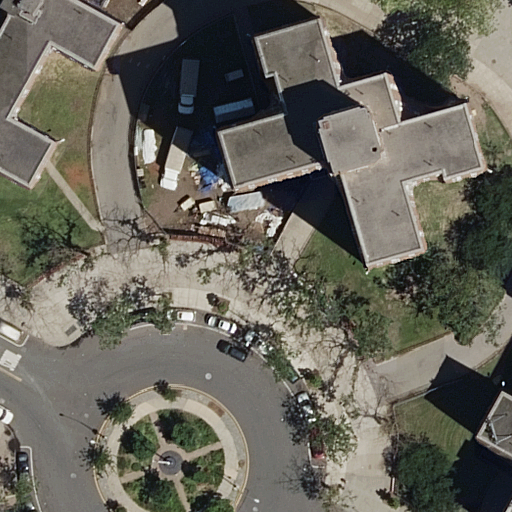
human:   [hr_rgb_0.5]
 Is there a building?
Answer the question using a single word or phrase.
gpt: yes

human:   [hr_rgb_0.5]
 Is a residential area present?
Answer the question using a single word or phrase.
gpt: yes

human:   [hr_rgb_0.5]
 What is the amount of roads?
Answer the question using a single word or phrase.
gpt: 13

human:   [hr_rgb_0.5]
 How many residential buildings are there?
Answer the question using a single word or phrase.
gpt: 3

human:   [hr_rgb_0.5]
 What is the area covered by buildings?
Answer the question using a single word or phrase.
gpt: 1699m2

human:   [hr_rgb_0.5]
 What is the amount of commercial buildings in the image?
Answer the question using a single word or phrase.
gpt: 0

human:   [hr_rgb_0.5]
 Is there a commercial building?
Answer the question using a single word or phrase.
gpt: no

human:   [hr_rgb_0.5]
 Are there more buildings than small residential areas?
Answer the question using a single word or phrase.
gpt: yes

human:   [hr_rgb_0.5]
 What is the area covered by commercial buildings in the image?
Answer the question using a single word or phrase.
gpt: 0m2

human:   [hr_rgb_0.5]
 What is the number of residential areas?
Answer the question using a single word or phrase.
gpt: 1

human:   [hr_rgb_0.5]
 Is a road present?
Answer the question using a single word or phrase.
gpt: yes

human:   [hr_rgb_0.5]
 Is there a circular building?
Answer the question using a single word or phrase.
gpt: no

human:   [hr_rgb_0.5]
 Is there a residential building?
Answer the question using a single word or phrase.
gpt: yes

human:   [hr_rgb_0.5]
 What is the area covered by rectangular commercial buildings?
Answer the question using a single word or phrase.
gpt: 0m2

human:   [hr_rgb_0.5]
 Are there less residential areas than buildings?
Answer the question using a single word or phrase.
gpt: yes

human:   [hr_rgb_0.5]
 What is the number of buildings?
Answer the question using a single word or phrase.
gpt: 3

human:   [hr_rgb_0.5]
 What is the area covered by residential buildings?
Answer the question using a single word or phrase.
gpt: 1699m2

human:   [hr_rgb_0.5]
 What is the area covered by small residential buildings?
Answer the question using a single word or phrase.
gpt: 52m2

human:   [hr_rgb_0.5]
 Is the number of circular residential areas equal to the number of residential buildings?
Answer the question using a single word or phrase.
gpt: no

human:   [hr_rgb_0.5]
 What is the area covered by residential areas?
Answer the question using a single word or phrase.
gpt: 4906m2

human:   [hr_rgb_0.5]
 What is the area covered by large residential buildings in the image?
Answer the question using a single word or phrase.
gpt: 1159m2

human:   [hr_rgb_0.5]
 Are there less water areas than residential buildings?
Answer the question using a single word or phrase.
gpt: yes

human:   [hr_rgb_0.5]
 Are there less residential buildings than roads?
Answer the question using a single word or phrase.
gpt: yes

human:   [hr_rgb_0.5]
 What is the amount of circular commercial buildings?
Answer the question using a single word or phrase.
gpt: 0

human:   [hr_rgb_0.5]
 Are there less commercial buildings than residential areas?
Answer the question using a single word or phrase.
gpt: yes

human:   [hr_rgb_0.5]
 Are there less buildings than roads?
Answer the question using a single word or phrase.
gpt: yes

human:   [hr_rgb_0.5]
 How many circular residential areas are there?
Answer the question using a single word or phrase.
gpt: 0

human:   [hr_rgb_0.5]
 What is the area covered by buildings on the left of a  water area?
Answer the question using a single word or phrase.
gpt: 0m2

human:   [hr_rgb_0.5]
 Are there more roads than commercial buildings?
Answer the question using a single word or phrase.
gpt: yes

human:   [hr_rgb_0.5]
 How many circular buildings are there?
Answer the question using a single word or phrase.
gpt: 0

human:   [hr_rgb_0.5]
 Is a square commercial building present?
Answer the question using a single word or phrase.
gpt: no

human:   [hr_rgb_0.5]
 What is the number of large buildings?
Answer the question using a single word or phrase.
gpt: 1

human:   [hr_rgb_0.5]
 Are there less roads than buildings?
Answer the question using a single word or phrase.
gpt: no

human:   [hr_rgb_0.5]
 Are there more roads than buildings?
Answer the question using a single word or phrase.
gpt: yes

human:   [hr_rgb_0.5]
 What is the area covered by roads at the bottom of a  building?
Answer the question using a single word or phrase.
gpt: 0m2

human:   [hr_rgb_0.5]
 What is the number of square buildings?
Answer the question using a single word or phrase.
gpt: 0

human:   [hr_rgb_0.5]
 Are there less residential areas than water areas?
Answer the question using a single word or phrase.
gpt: no

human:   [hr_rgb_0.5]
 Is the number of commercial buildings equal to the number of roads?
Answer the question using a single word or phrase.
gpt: no

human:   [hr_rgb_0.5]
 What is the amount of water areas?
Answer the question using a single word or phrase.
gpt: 0

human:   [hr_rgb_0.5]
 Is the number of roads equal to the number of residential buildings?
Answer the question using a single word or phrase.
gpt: no

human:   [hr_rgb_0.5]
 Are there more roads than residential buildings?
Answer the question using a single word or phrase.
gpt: yes

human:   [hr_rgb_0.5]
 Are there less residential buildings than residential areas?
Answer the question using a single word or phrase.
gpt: no

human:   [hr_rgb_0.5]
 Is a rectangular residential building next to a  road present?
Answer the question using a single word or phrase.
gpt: no

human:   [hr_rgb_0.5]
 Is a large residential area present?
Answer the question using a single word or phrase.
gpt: yes

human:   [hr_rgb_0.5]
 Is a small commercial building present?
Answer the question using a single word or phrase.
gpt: no

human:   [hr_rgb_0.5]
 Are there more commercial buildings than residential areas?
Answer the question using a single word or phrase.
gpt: no

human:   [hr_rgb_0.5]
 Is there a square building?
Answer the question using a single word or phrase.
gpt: no

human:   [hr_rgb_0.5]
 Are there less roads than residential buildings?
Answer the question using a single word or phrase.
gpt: no

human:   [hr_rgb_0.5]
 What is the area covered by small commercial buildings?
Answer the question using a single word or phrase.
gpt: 0m2

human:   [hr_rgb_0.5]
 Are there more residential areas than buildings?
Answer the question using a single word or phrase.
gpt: no

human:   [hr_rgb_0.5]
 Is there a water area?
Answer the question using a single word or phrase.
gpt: no

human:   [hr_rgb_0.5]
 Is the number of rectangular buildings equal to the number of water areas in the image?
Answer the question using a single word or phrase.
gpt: yes

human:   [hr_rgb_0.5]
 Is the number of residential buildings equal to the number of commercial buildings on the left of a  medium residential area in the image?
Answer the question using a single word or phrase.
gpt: no

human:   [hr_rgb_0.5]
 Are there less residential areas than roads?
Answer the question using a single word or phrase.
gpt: yes

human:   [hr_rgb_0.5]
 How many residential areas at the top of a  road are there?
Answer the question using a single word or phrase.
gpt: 0

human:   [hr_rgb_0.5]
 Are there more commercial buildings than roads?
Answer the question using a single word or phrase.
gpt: no

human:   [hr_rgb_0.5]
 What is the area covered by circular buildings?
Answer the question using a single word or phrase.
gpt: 0m2

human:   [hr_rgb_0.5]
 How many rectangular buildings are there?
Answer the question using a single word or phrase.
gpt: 0

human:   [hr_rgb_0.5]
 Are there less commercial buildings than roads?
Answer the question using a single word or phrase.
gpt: yes

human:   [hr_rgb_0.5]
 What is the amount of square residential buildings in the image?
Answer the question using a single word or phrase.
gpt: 0

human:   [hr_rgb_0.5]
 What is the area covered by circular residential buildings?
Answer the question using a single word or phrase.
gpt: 0m2

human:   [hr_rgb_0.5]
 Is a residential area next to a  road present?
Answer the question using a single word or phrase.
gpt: yes

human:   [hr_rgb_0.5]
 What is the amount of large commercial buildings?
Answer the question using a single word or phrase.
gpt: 0

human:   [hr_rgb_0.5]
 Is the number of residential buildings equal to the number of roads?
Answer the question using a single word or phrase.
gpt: no